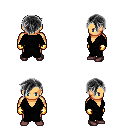
a pixel art fantasy rpg character, male body template, human, tanned skin, gray robe, metal pants, gray pixie cut hairstyle, gold gloves, maroon shoes, four views (front, back, left, right), 2x2 character sprite sheet, small pixel art, hard edges, no anti-aliasing